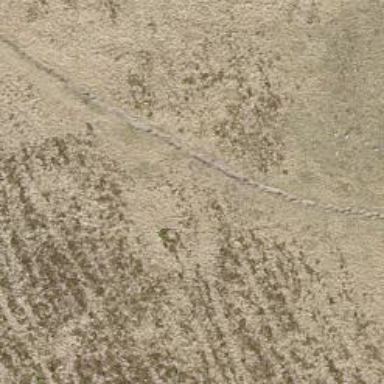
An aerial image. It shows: Path made of earth.